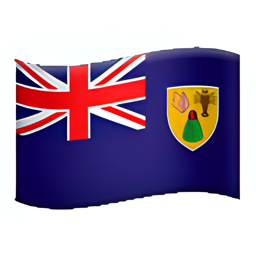
Name: flag for turks caicos islands
Emoji: 🇹🇨
Group: Flags
Sub-group: country-flag